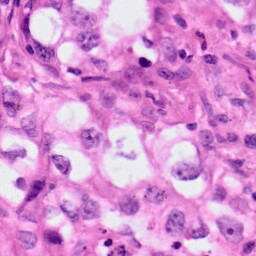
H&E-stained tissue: Lung